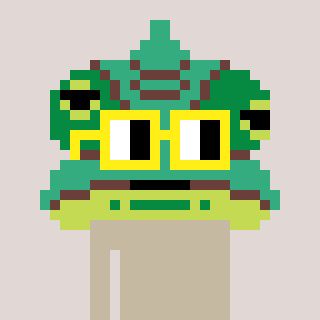
a pixel art character with square yellow glasses, a chameleon-shaped head and a red-colored body on a warm background